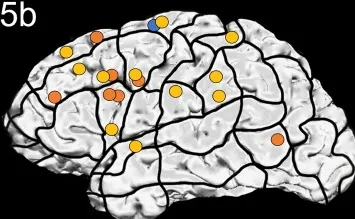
Case 5. Left panels show ON results, right panels AN results. Panels (A, B) nTMS stimulation sites that induced errors; no response and hesitations in orange, semantic errors in yellow and performance errors in blue.
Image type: radiology (ct)